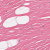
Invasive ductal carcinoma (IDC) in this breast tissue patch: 0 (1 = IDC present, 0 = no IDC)